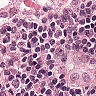
Metastatic tissue present: no